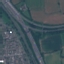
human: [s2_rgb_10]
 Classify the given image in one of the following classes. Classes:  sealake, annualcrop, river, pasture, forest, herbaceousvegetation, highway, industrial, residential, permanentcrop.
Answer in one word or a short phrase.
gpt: Highway